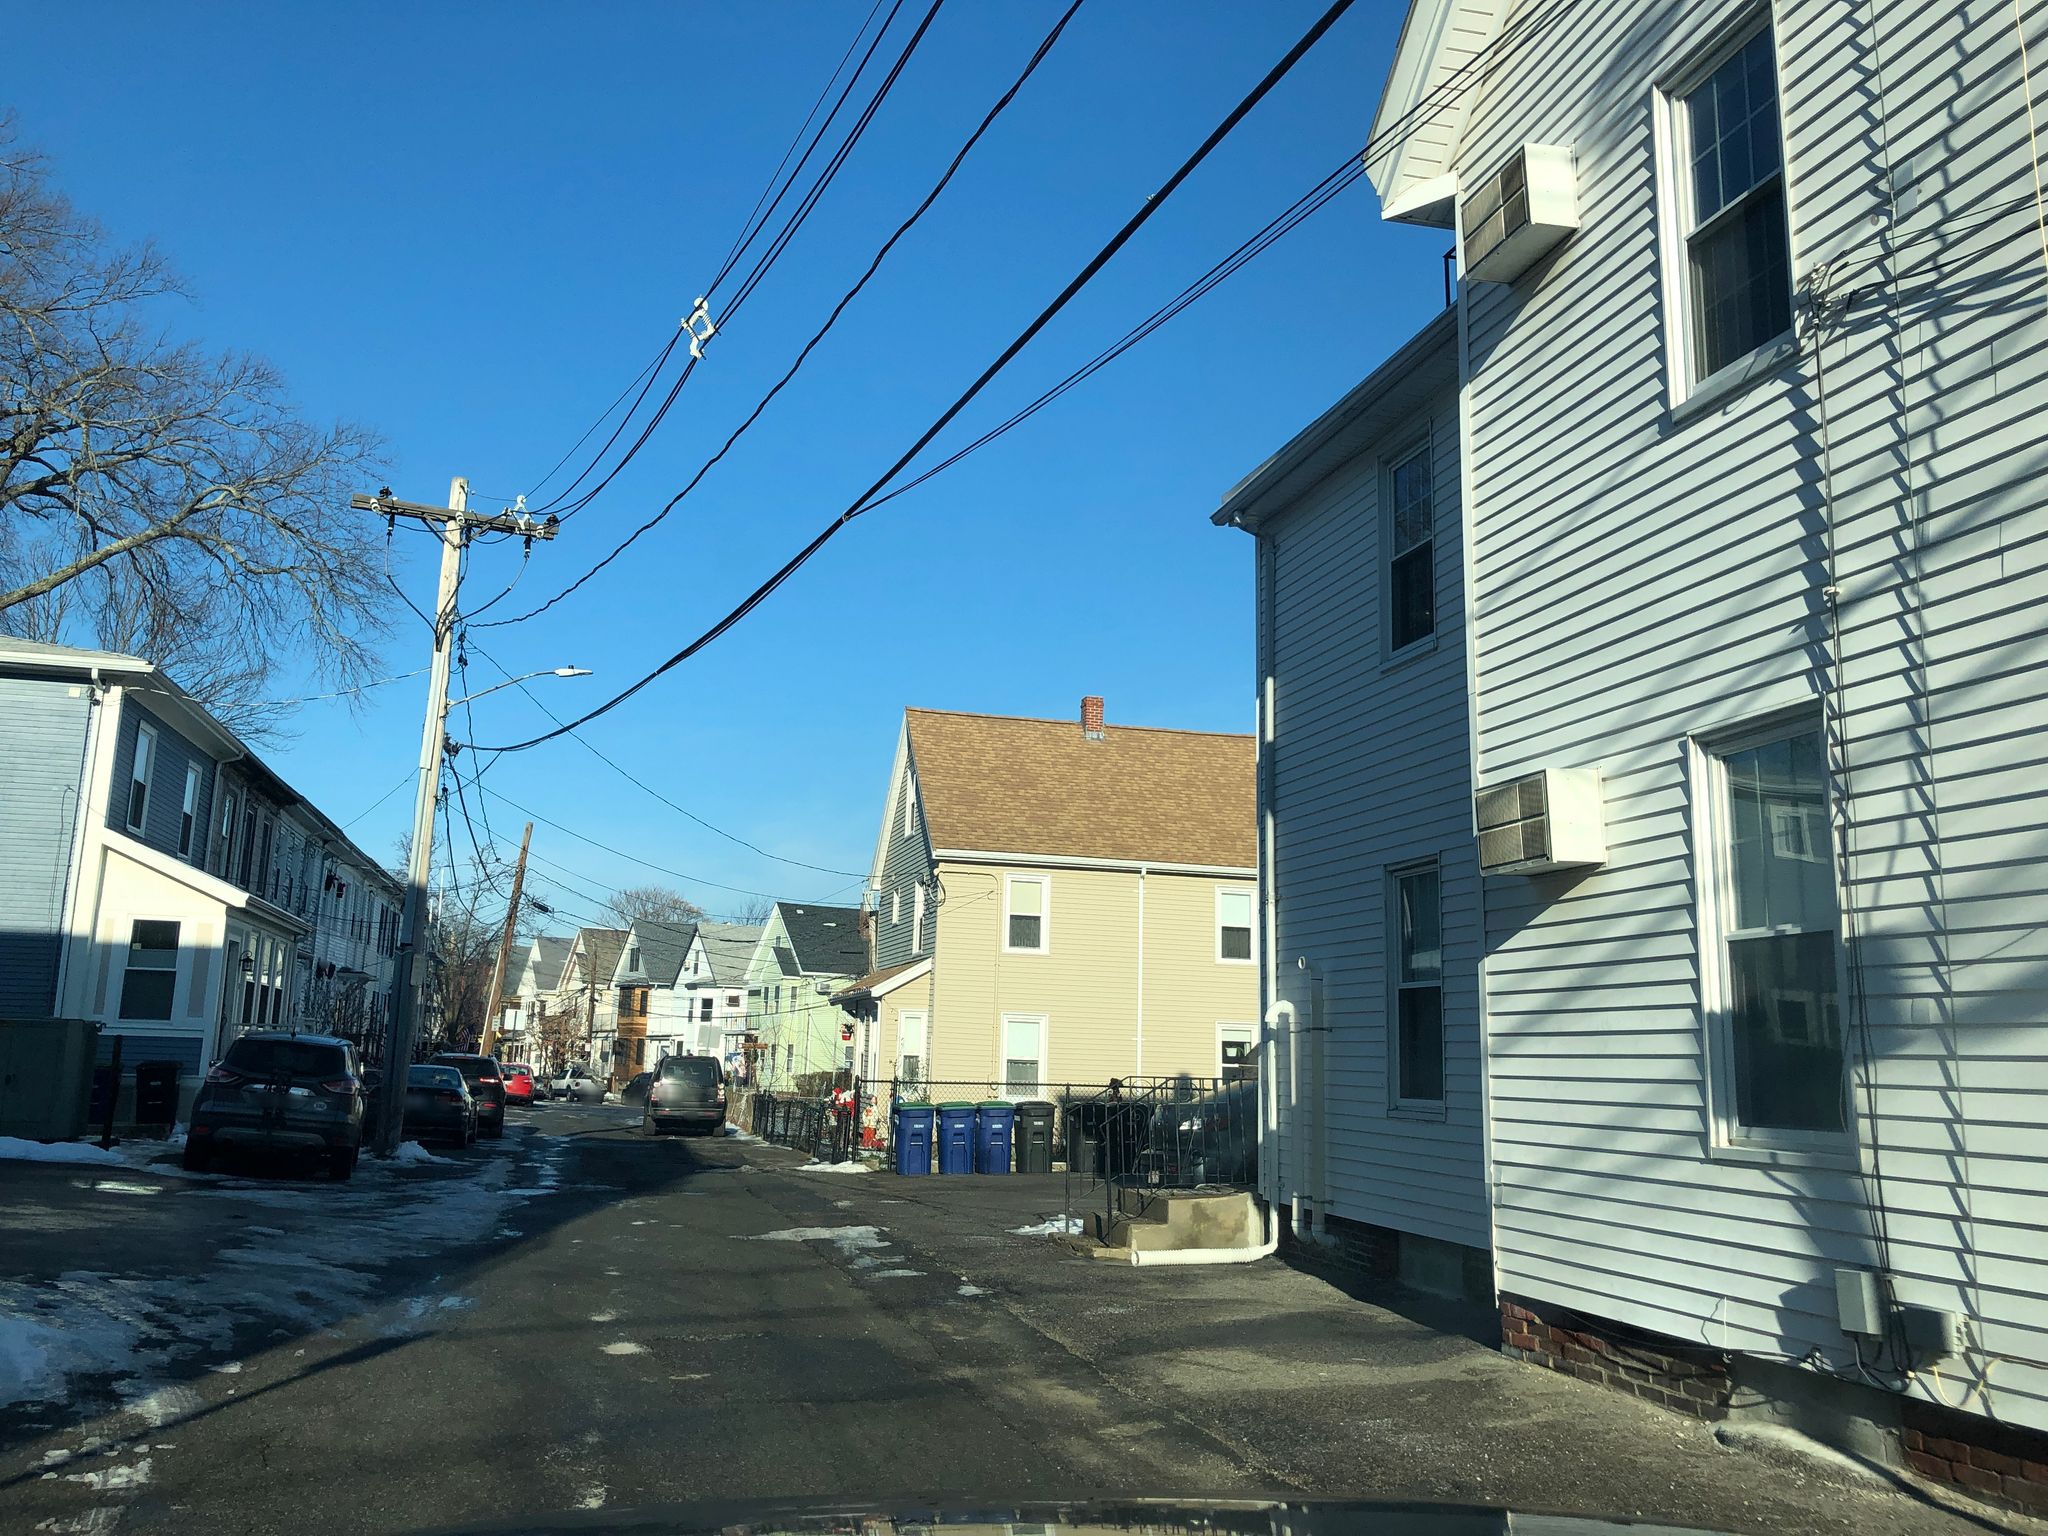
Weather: snowy
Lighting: day
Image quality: good
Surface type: driving surface
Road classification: residential
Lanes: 1
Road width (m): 8.2
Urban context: urban centre
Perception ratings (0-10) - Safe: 4.72, Lively: 6.83, Beautiful: 4.01, Boring: 5.51, Depressing: 1.7, Wealthy: 5.01